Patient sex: M
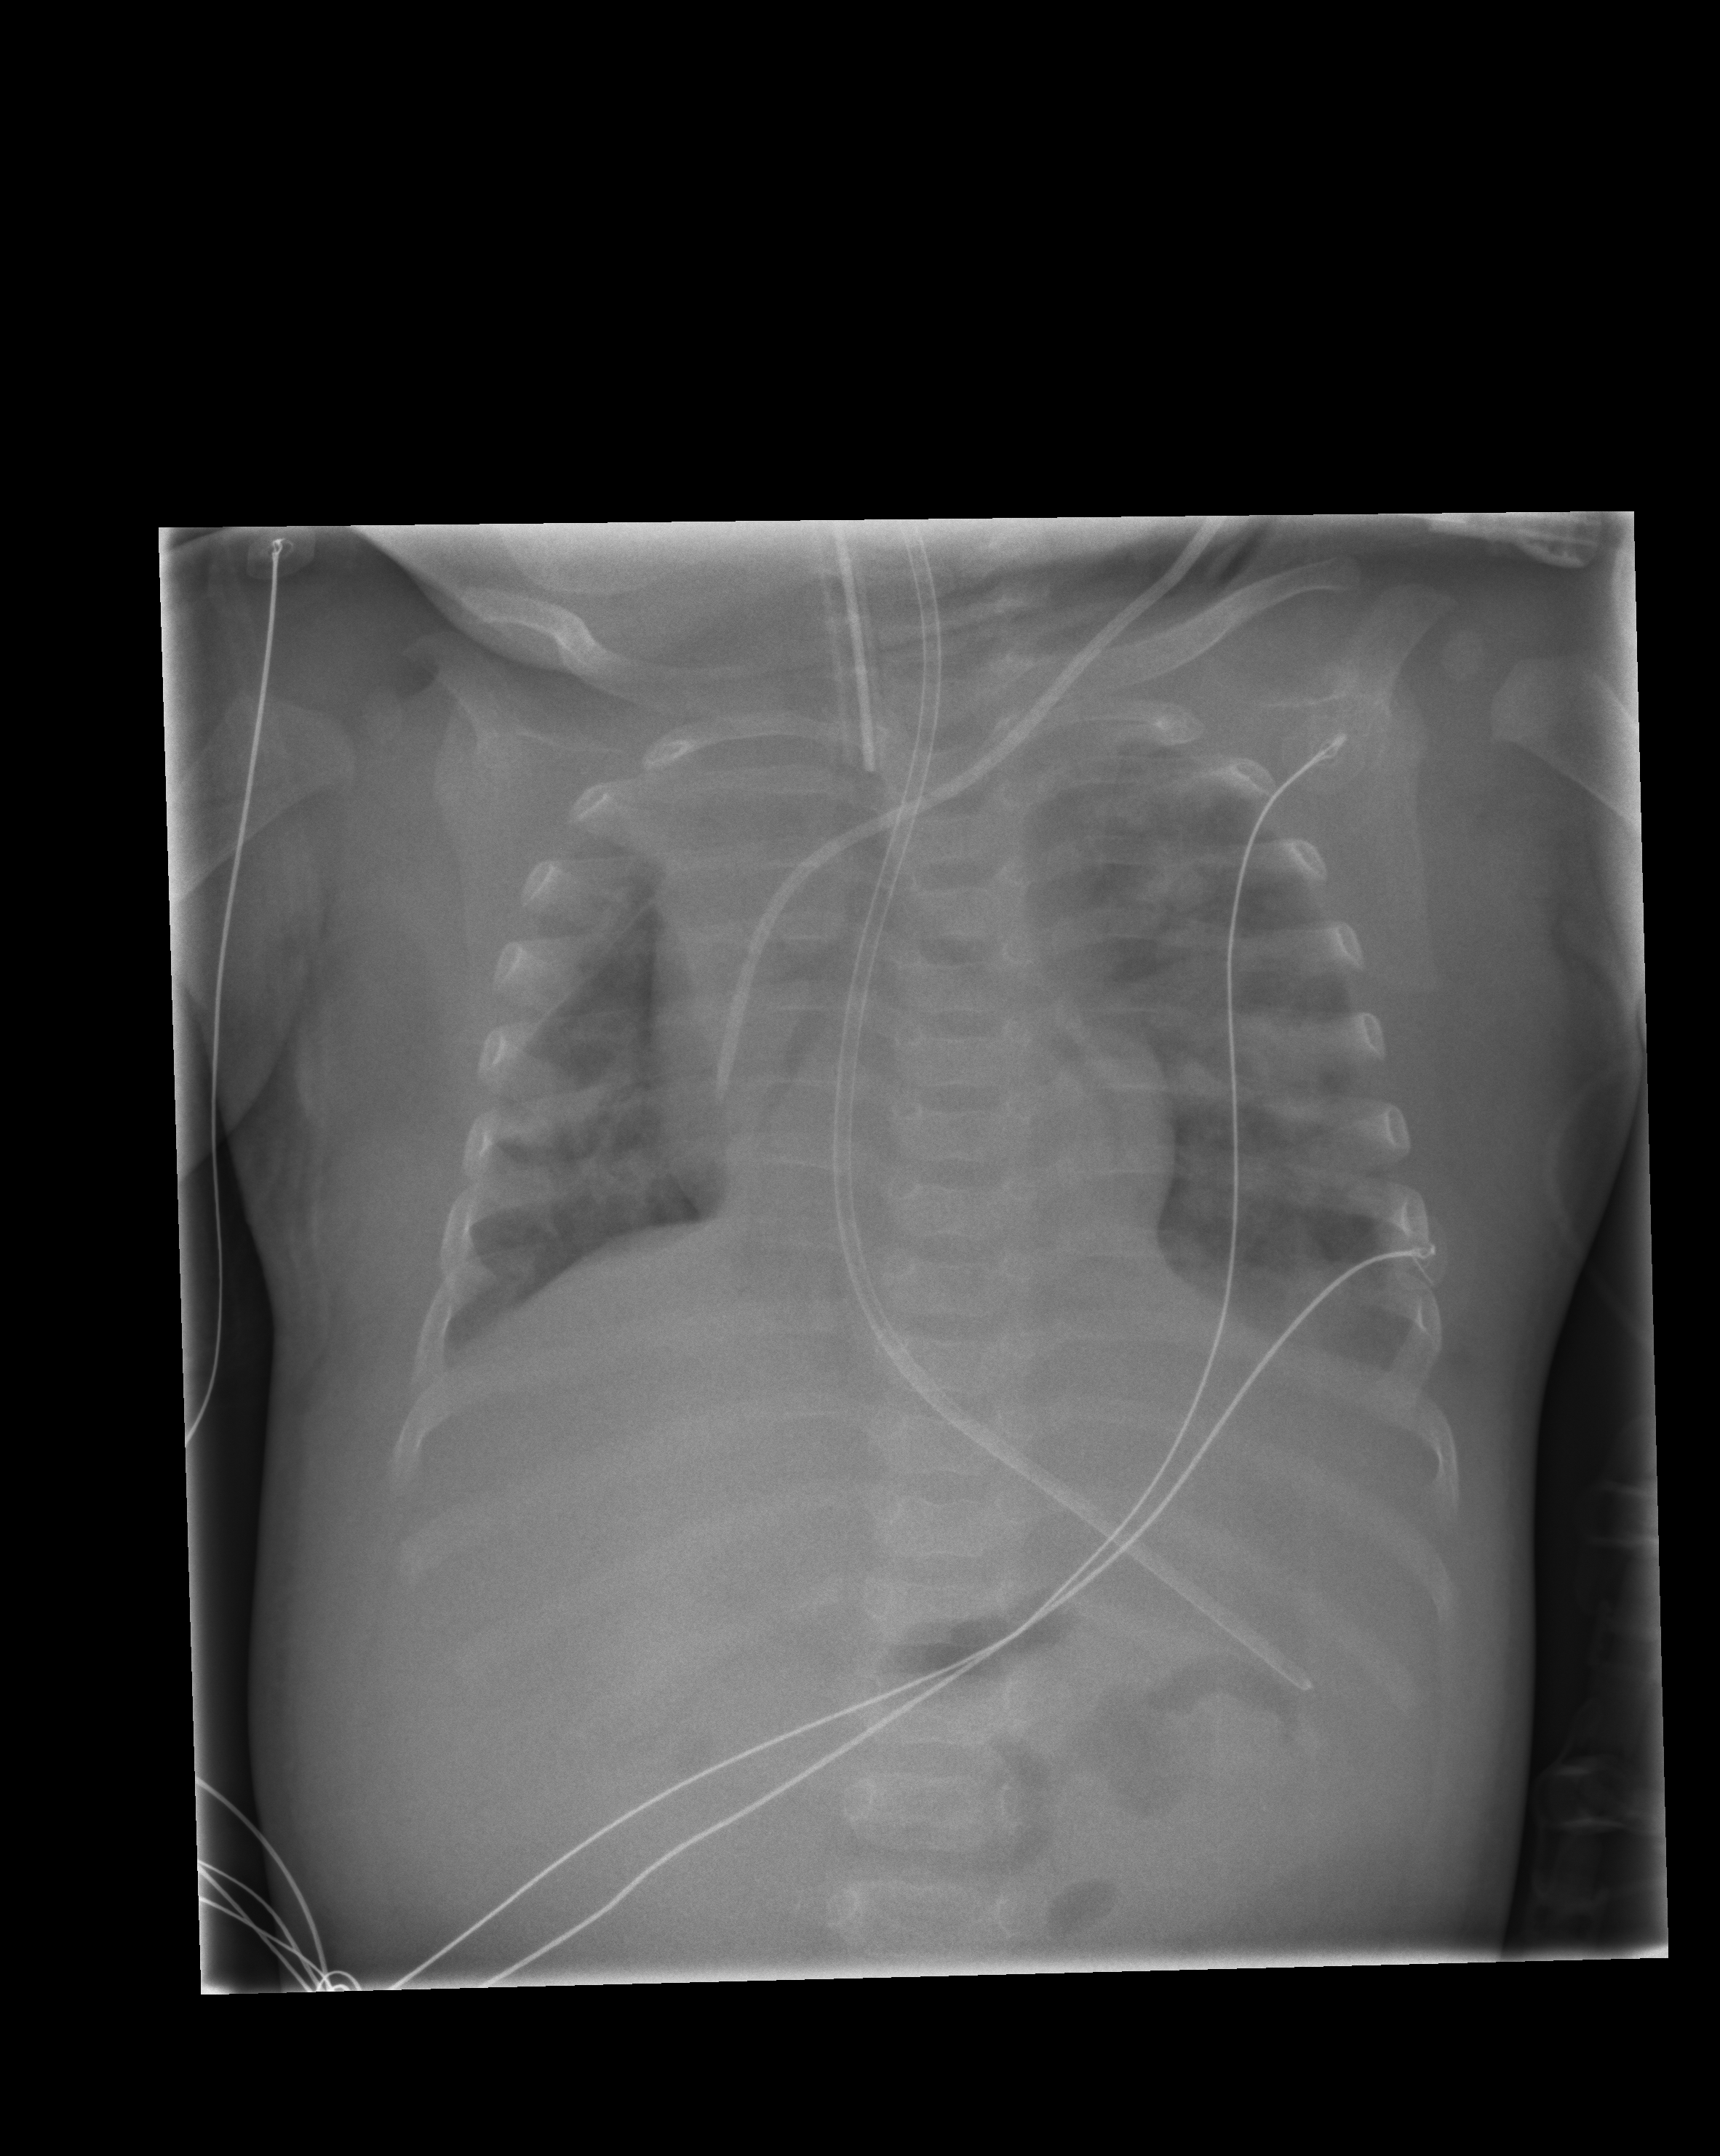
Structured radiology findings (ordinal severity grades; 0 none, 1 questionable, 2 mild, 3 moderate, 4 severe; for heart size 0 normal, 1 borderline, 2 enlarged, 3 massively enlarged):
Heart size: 0
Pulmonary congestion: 0
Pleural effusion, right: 0
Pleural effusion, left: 2
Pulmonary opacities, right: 0
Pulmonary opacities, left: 2
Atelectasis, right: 0
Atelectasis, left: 2